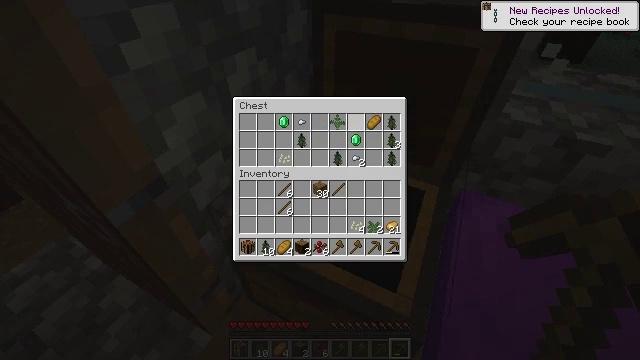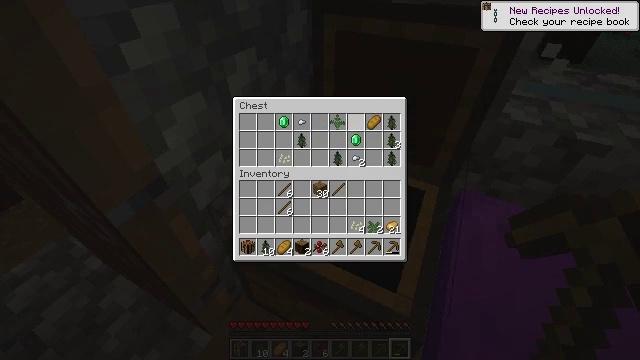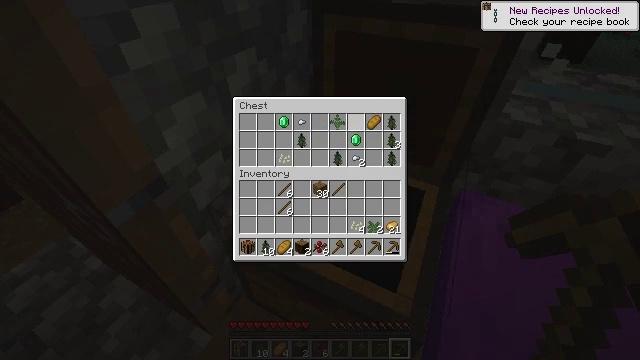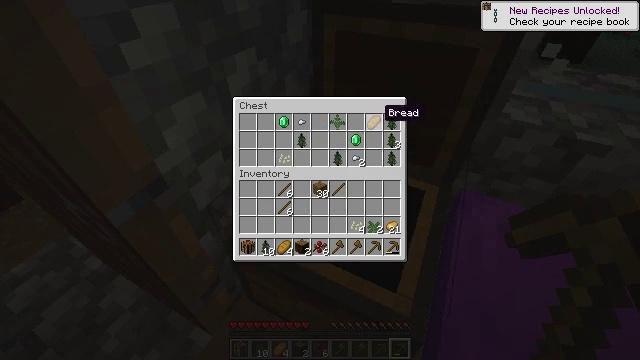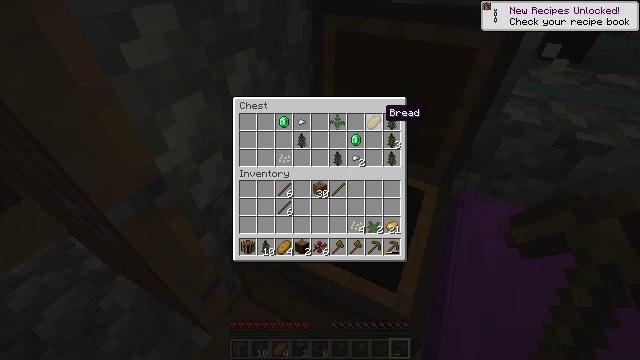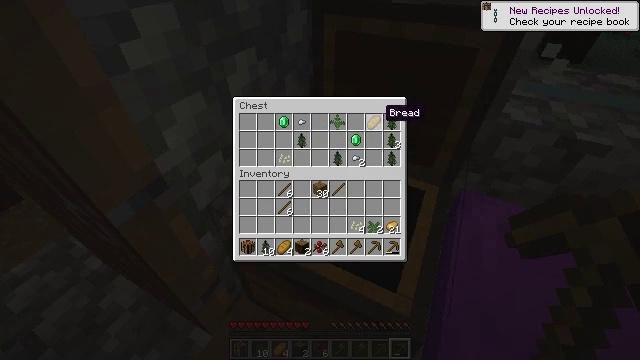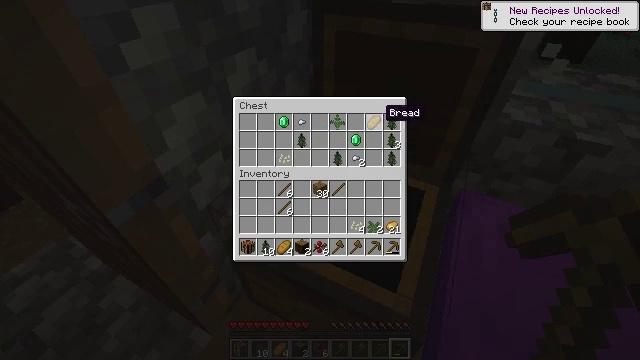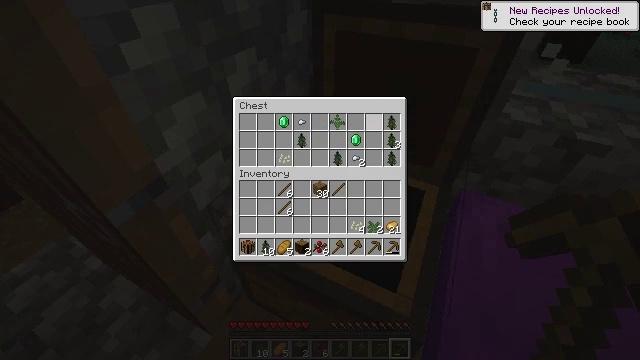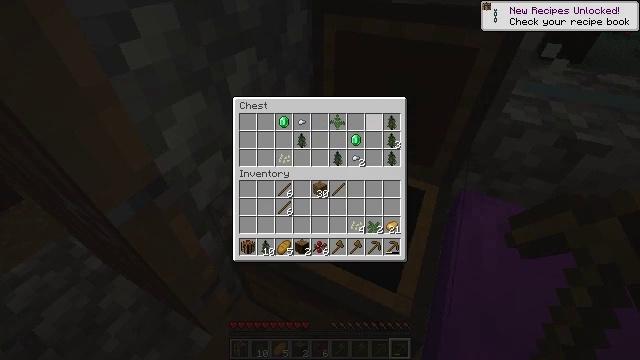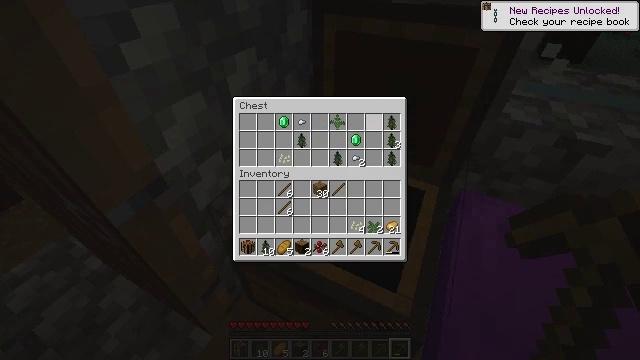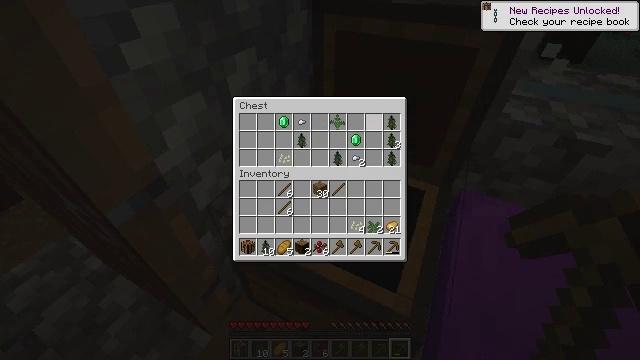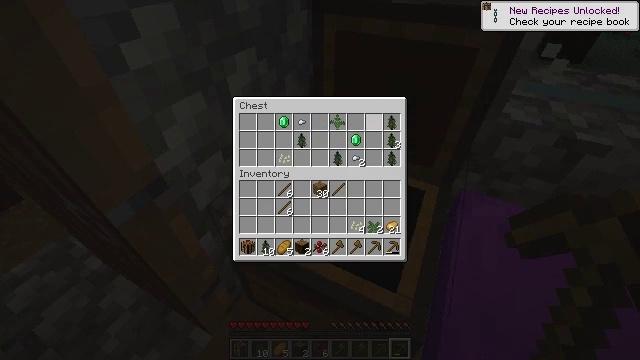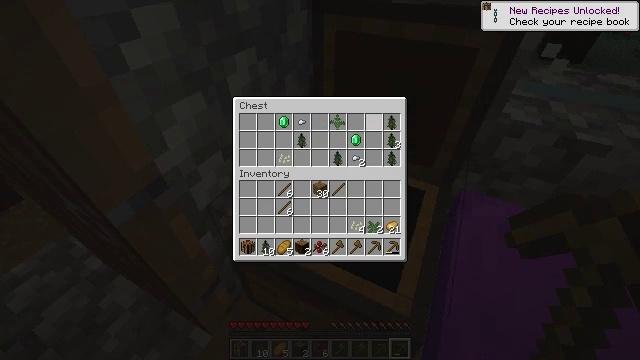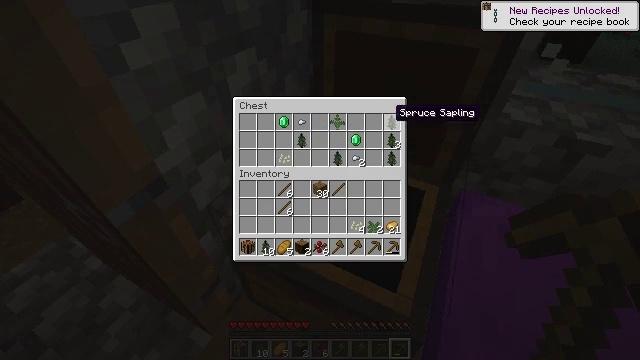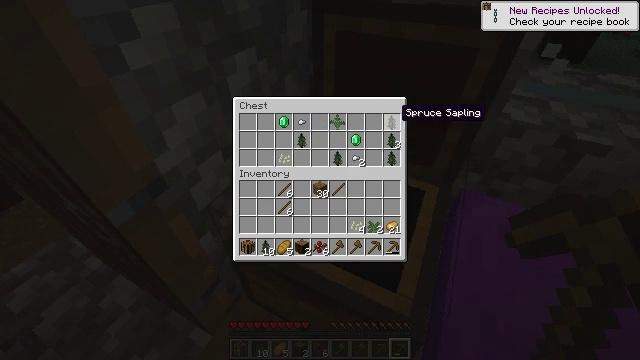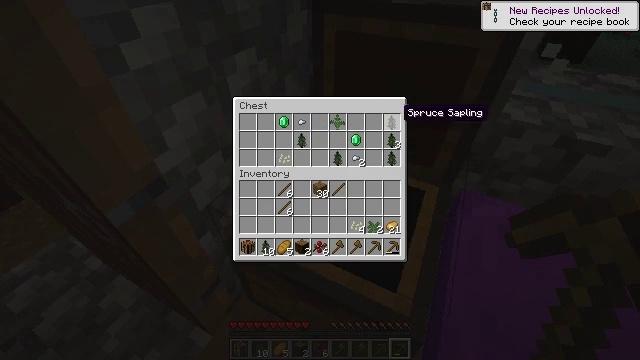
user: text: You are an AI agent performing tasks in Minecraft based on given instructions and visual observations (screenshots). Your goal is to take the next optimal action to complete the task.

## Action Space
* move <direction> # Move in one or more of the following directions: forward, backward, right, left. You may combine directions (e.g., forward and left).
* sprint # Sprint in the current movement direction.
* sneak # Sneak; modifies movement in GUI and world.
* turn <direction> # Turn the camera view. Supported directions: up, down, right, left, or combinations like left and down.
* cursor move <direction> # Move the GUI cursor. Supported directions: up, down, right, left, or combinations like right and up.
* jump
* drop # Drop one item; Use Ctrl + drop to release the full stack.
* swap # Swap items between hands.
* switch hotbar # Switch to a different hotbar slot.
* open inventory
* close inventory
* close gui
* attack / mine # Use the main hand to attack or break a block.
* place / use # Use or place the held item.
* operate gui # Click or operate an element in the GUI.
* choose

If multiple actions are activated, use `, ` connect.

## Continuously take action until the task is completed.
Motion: motion action
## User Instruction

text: Break the pumpkin to collect it.
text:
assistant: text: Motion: sneak
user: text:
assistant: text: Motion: sneak, cursor move right
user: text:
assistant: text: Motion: sneak, cursor move right
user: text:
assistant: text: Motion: sneak
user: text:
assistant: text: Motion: sneak
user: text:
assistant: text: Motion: sneak
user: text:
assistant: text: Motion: sneak, operate gui
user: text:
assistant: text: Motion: sneak, operate gui
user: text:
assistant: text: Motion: sneak, operate gui
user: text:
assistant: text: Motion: sneak
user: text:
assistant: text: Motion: sneak
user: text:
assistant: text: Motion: sneak
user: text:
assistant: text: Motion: sneak, cursor move right
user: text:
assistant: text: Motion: sneak
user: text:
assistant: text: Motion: sneak
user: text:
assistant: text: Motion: sneak
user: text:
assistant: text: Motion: sneak
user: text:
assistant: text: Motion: sneak
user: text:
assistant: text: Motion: sneak
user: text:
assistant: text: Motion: sneak
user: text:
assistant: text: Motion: sneak, operate gui
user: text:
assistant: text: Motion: sneak, operate gui
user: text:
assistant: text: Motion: sneak, operate gui
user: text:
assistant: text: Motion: sneak, cursor move down
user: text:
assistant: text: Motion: sneak
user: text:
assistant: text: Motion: sneak
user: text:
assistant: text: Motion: sneak
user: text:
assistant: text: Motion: sneak, operate gui
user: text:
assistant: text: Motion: sneak, operate gui
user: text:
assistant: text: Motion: sneak, operate gui